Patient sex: M
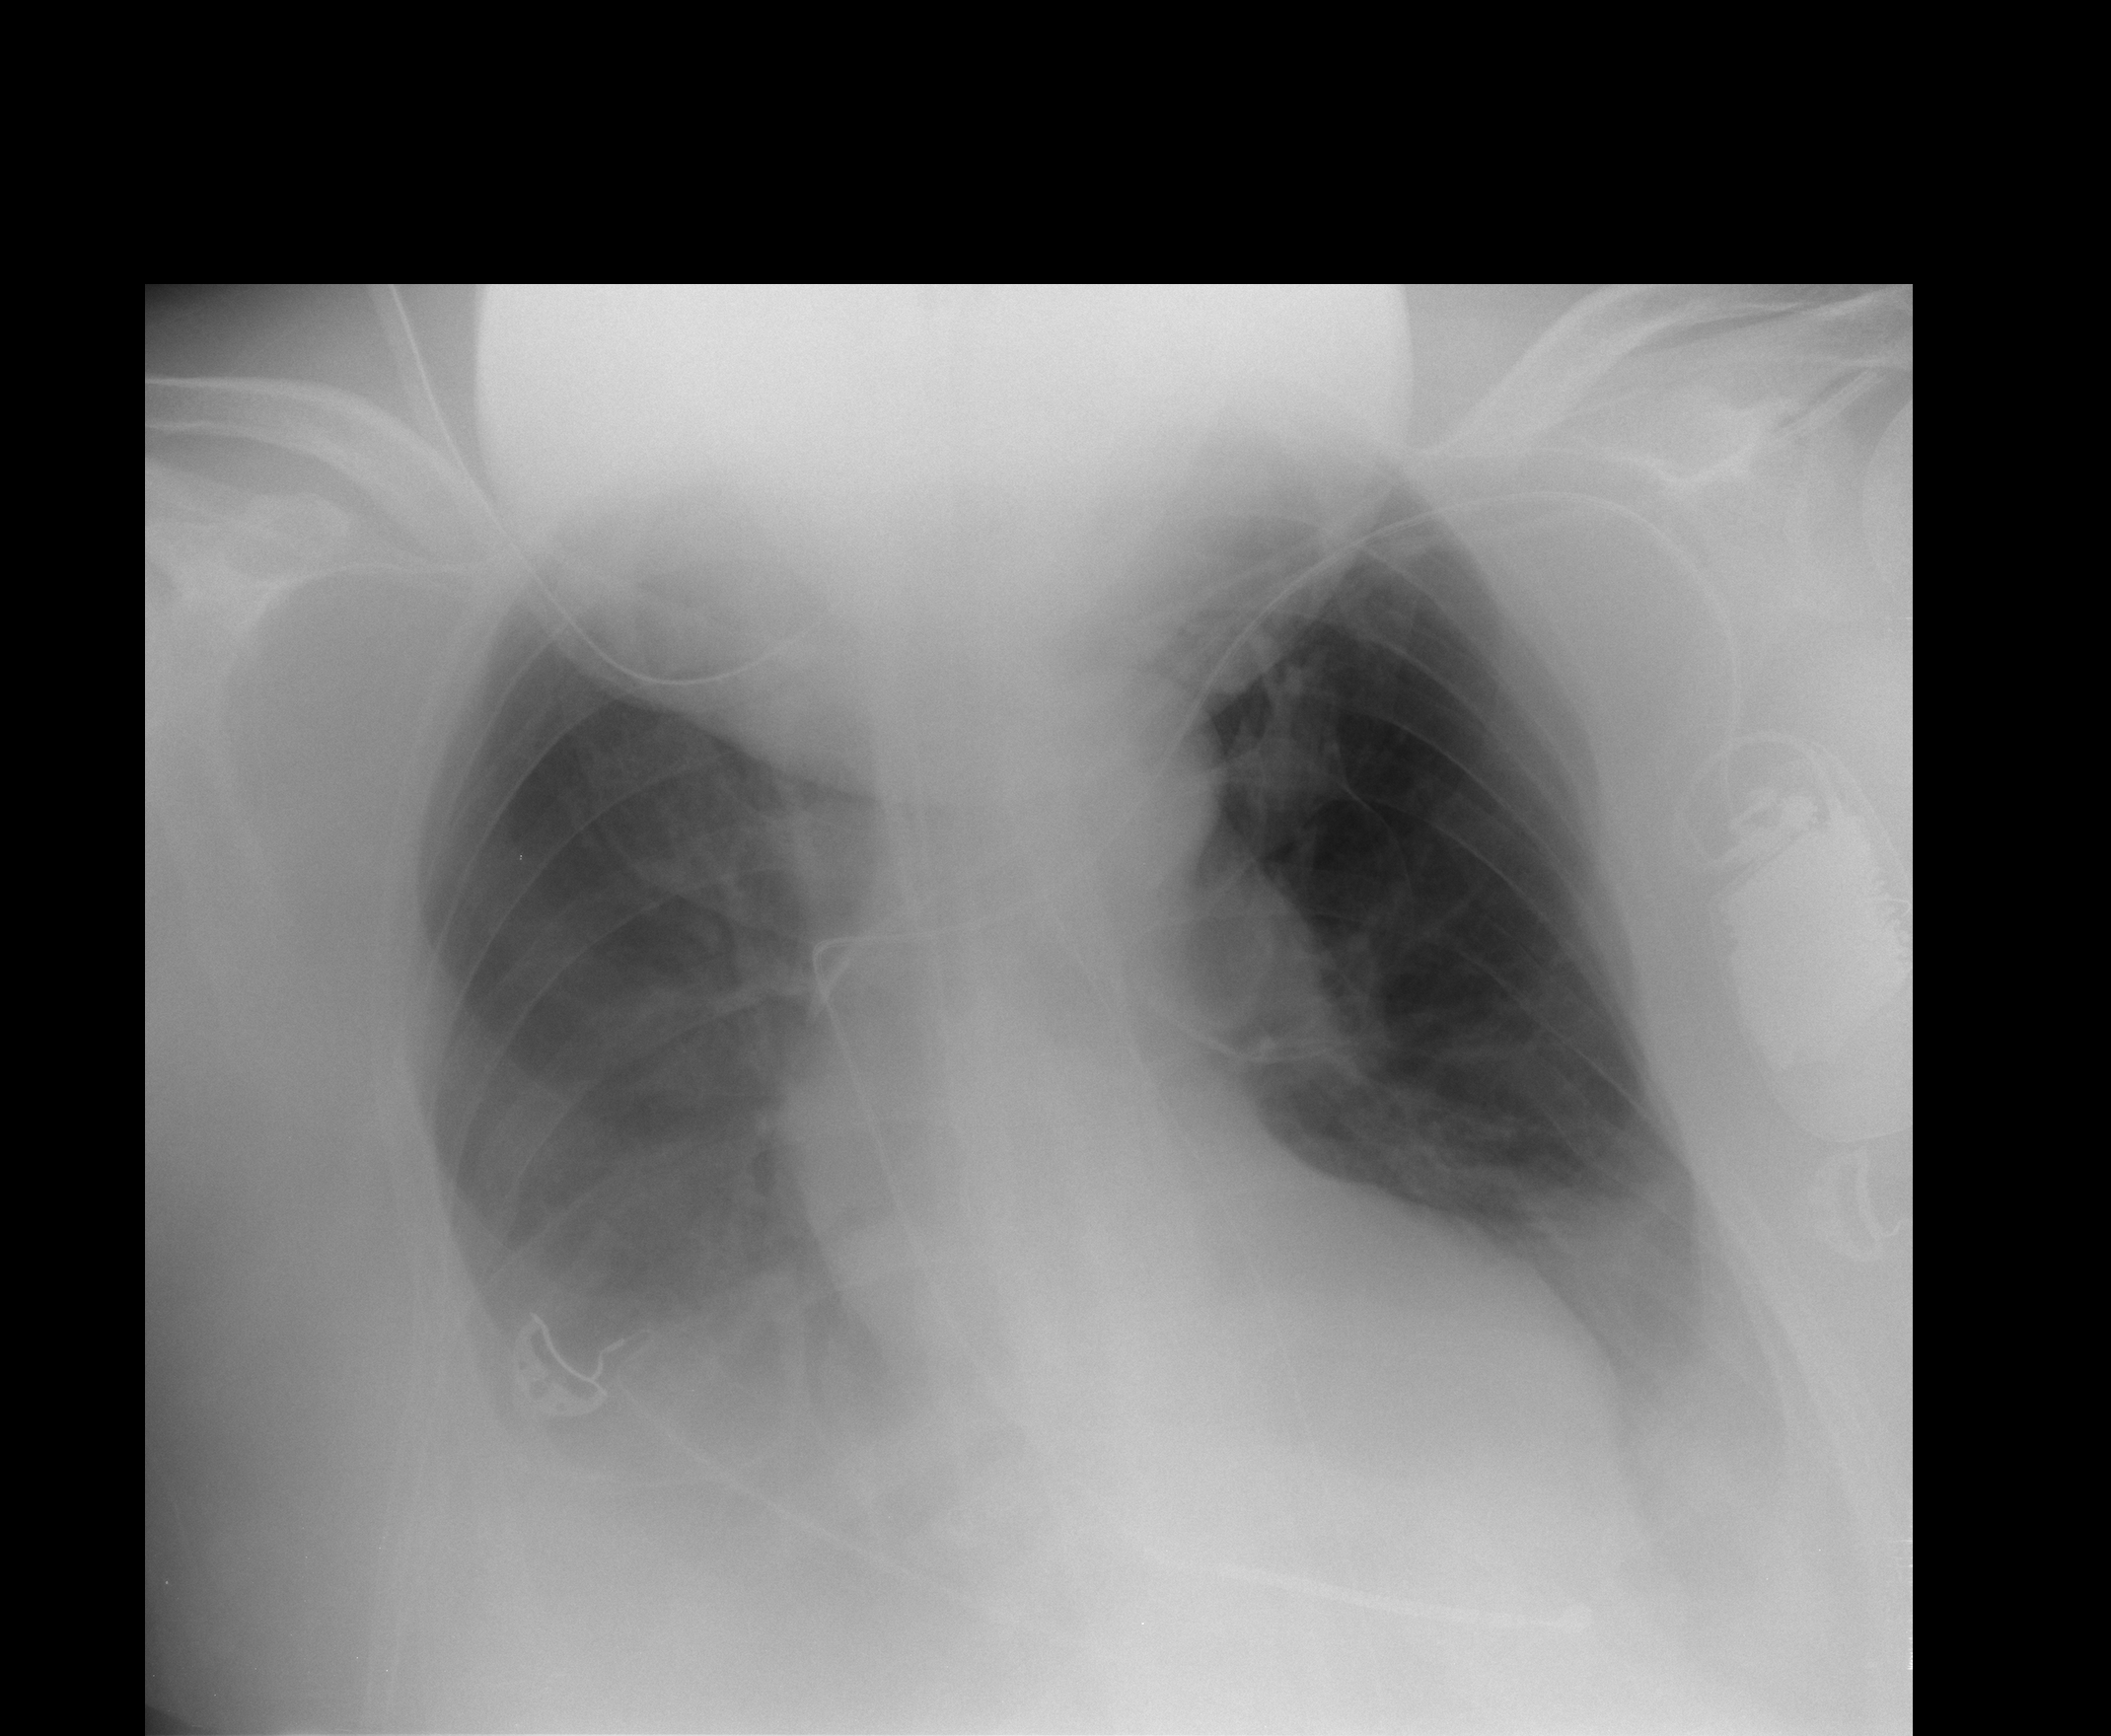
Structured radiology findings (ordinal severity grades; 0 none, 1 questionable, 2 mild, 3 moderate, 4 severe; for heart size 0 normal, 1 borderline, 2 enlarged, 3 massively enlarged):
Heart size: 0
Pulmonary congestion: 1
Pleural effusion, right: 3
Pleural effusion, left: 2
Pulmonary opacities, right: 0
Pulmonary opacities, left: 0
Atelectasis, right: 2
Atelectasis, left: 2